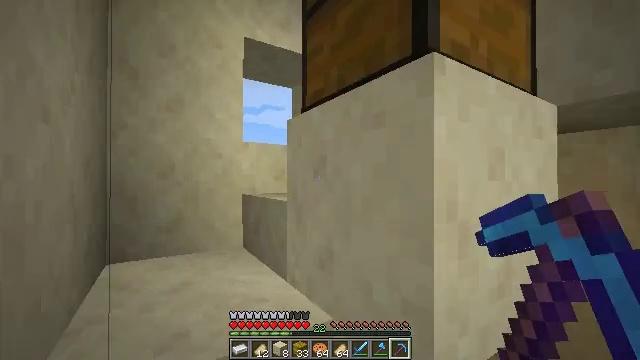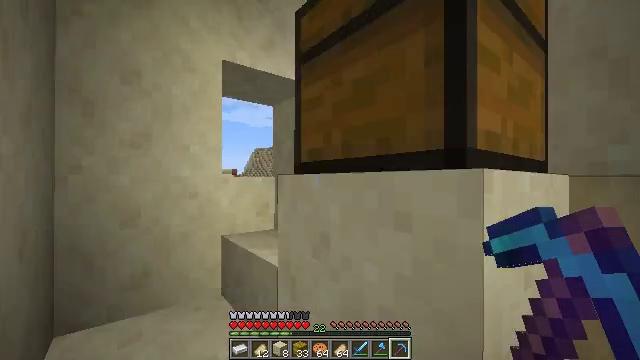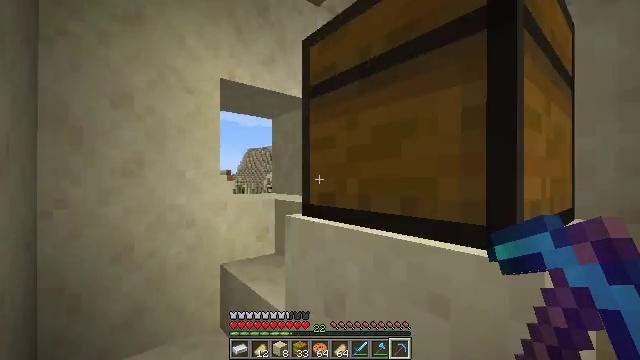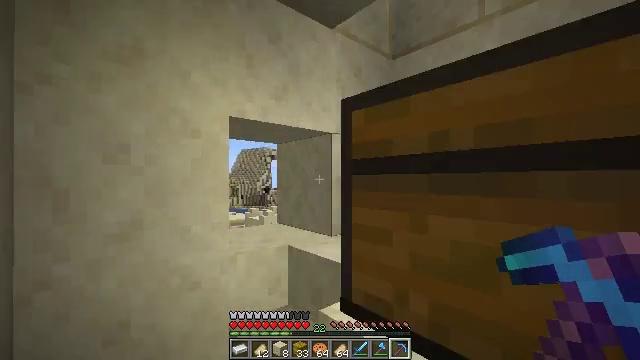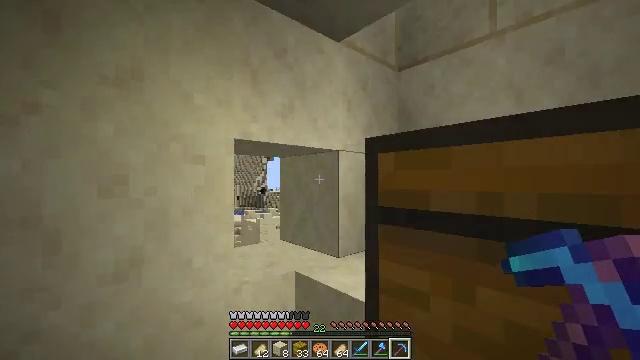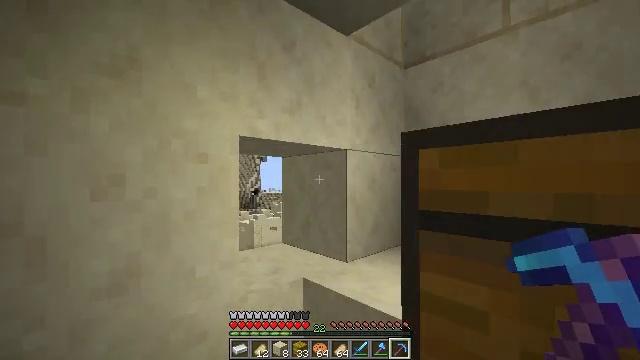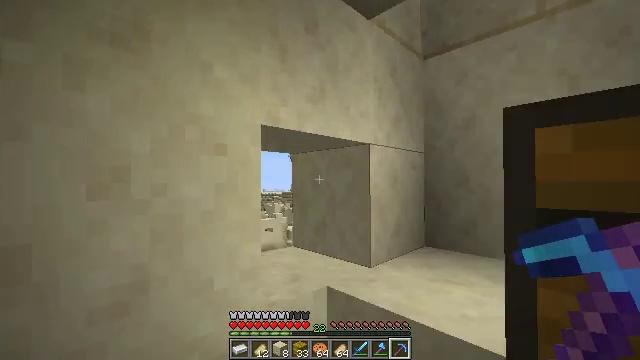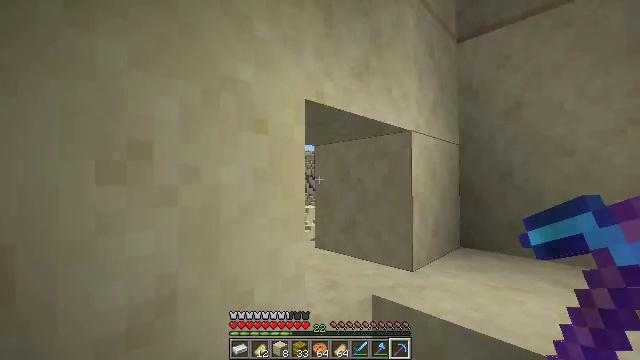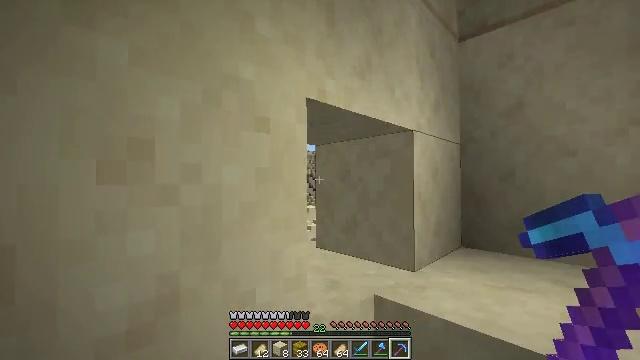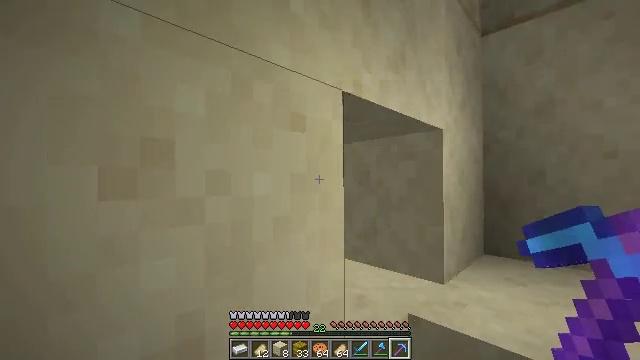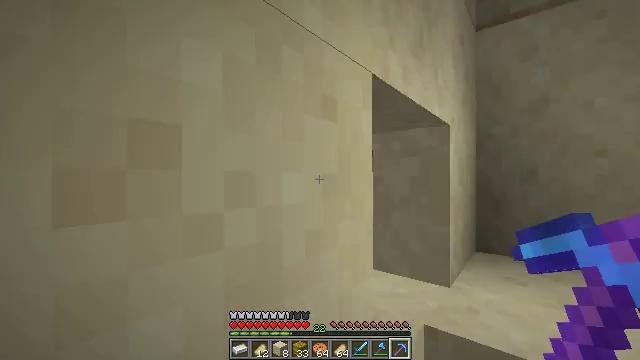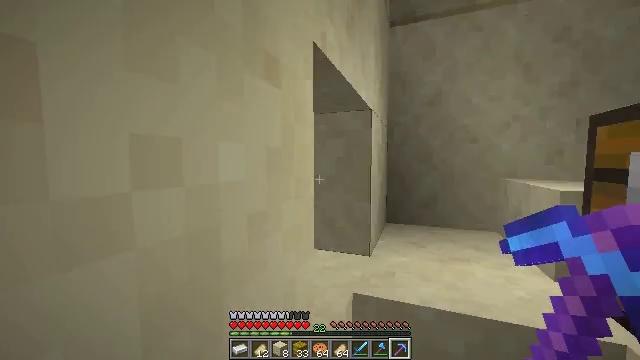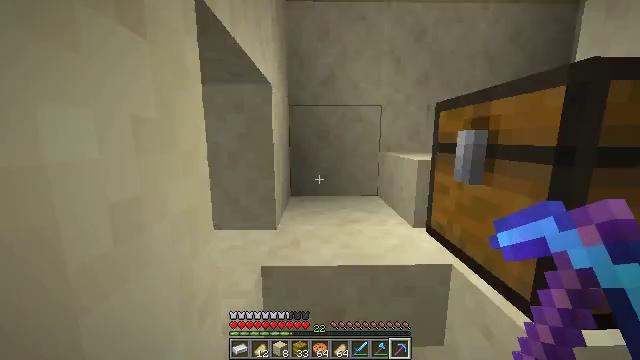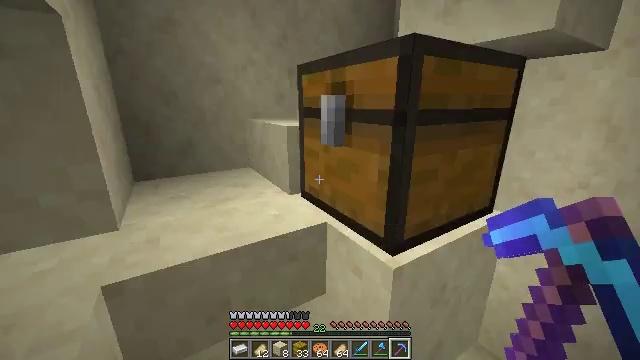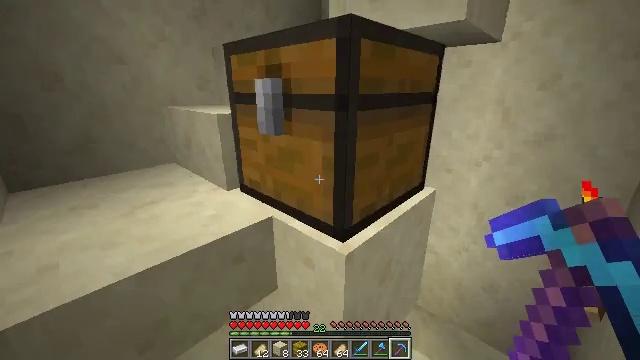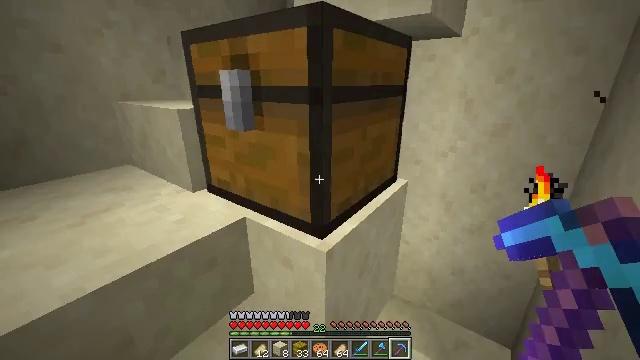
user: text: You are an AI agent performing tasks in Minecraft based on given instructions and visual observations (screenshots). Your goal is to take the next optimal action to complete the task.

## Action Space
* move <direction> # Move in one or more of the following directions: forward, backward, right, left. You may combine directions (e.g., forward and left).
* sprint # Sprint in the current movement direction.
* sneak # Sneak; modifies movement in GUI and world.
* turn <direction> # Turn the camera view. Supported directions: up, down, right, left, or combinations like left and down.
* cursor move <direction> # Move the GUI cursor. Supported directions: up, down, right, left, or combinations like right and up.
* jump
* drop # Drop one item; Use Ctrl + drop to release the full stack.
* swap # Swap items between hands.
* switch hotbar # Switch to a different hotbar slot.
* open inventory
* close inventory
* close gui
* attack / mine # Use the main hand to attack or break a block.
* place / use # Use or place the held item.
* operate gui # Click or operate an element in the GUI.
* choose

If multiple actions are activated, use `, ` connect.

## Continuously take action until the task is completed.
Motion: motion action
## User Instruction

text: Collect the blast furnace by mining it.
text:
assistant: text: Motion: move forward and move left, sprint, turn right
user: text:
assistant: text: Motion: move forward and move left, sprint, turn right
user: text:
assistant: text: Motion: move forward and move left, sprint, turn right
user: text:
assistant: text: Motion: move forward and move left, sprint
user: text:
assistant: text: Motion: move forward and move left, sprint, turn right
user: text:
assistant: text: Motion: move forward and move left, sprint, turn right
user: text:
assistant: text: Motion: move forward and move left, sprint
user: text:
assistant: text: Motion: move forward and move left, sprint
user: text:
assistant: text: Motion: move forward and move left, sprint
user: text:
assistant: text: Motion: move forward and move left, sprint, turn right and down
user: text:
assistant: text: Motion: move forward and move left, turn right and down
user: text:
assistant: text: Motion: move left, turn right and down
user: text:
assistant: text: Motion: move left, turn right and down
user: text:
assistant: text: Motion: turn right and down
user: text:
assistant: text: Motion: turn right and down
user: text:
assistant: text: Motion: turn right
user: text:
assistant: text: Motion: no_op
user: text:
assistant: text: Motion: no_op
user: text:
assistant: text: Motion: turn up
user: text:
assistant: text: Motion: turn left and up
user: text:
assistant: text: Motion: turn left and up
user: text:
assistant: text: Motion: no_op
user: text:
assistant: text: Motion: use / place
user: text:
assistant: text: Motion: use / place
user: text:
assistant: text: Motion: use / place
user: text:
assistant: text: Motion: no_op
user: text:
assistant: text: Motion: no_op
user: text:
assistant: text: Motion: open gui
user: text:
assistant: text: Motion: no_op
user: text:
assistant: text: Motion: no_op